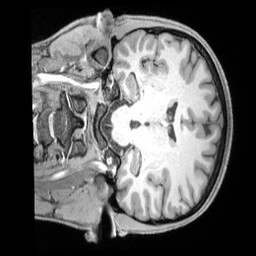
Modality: T1w
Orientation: coronal
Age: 24
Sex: male
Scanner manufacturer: siemens
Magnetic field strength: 3 T
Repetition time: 2.4 s
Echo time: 0.00224 s